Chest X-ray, PA view. Patient: 60 years old, sex F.
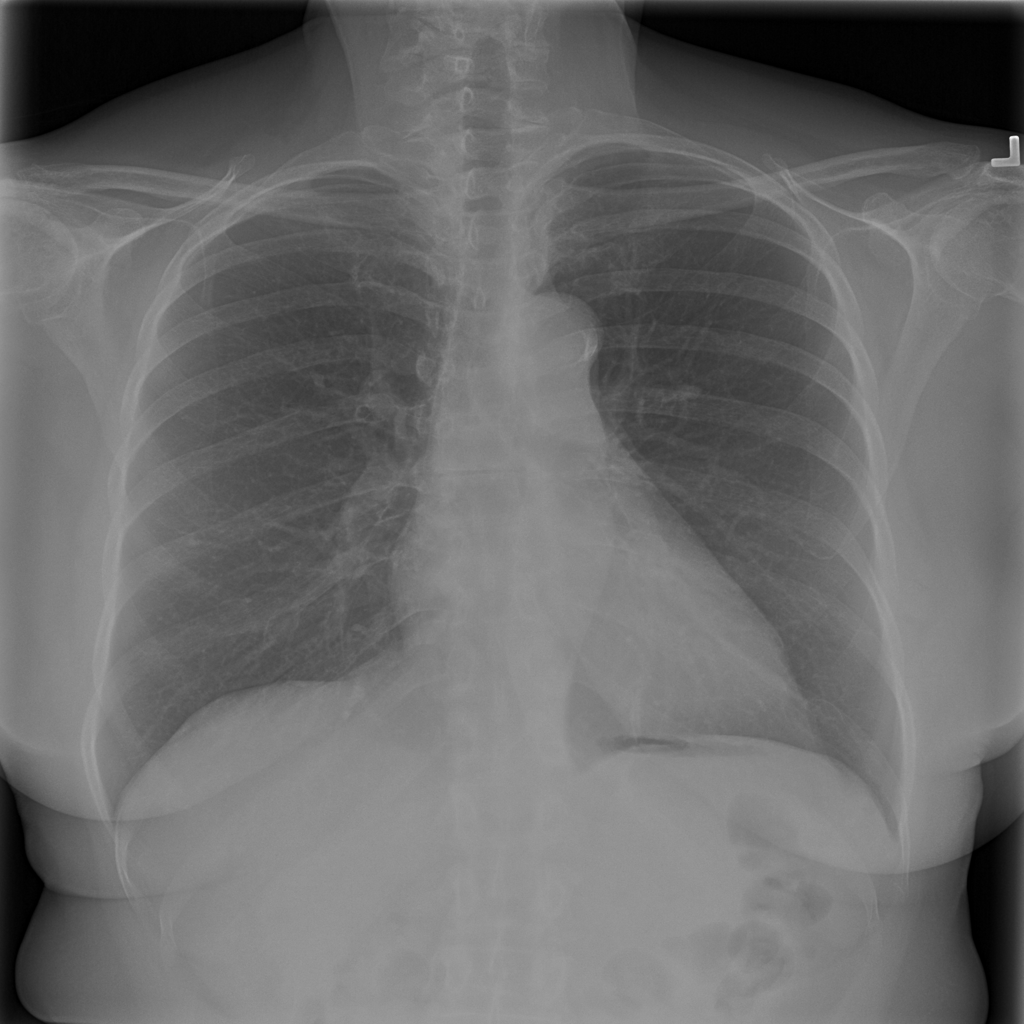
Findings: No Finding